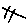
Label: zigzag